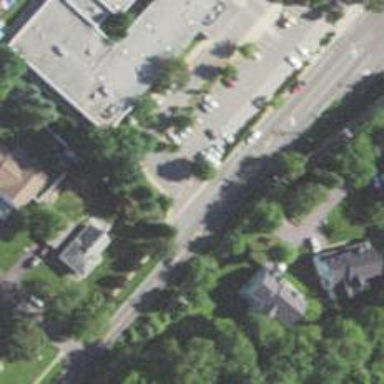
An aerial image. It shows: Unmarked crossing on the road.